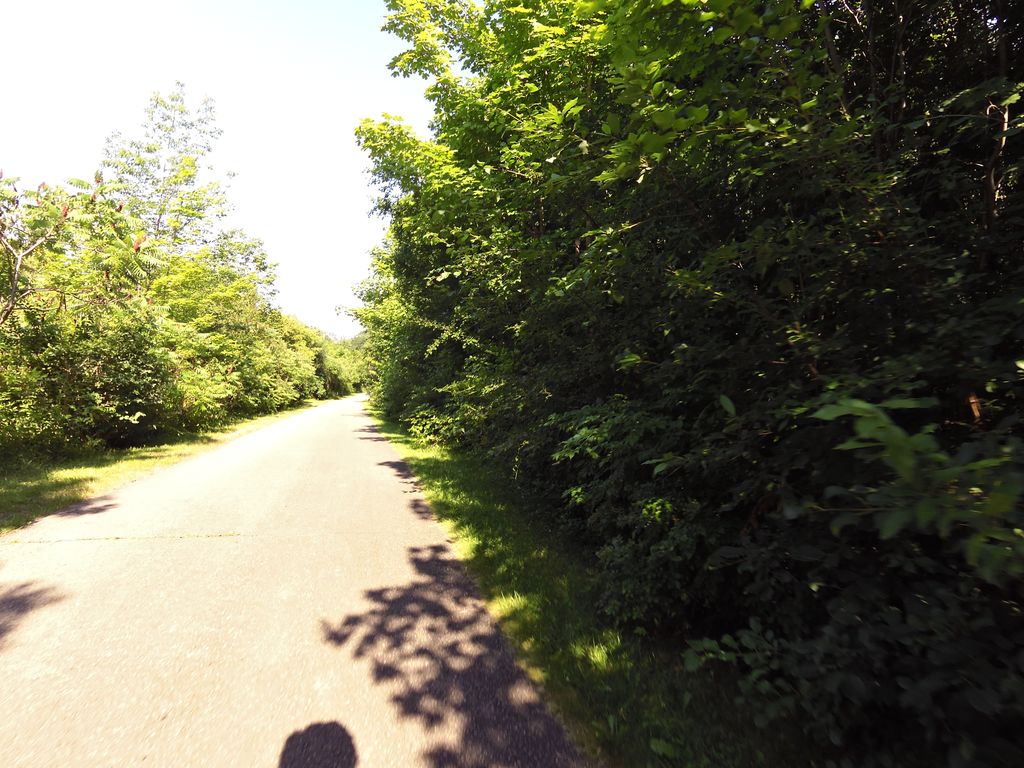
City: toronto